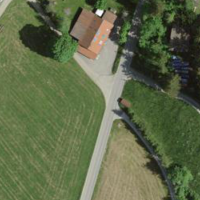
EUNIS habitat code: 52
Species observed at this site:
Lapsana communis